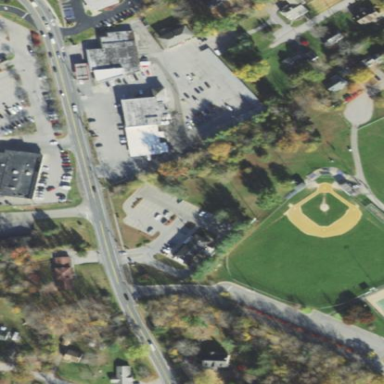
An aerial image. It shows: Baseball pitch for leisure land.